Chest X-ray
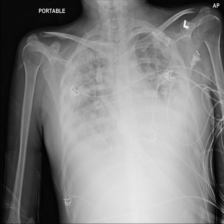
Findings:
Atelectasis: negative
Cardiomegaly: negative
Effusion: positive
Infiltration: negative
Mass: negative
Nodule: negative
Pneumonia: negative
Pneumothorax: negative
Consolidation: negative
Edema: negative
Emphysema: negative
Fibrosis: negative
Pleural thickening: positive
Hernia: negative